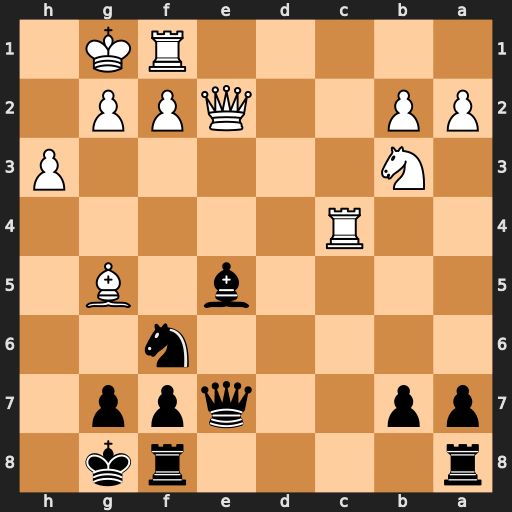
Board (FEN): r4rk1/pp2qpp1/5n2/4b1B1/2R5/1N5P/PP2QPP1/5RK1
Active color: b
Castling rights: -
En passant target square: -
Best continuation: Bh2+ Kxh2 Qxe2